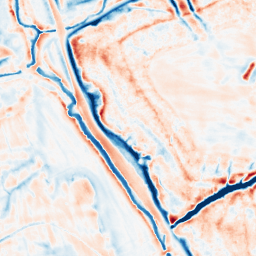
Category: edge_preserving
Decomposition family: bilateral
Decomposition parameters: d: 21
sigma_color: 50
sigma_space: 25
Upsampling method: linear_exact
Upsampling parameters: scale: 2
Upsampling scale: 2